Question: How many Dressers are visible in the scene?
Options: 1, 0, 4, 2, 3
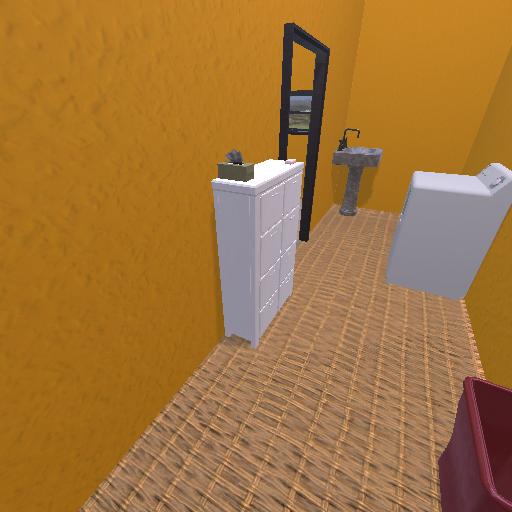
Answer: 1